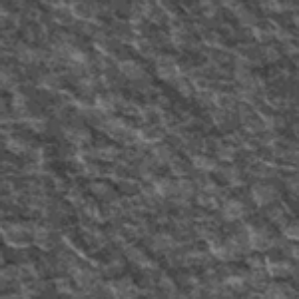
Label: frost